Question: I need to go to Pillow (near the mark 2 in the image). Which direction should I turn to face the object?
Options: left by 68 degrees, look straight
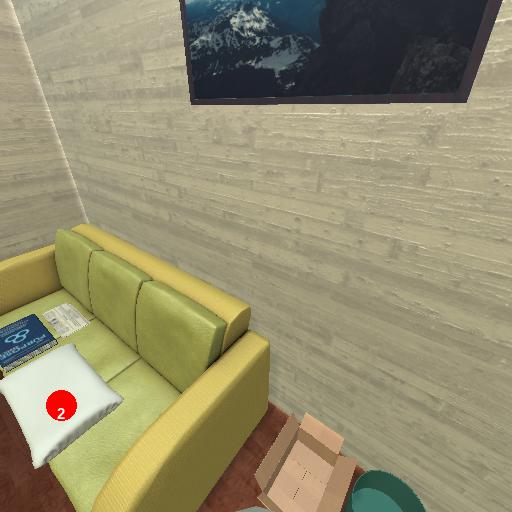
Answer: left by 68 degrees